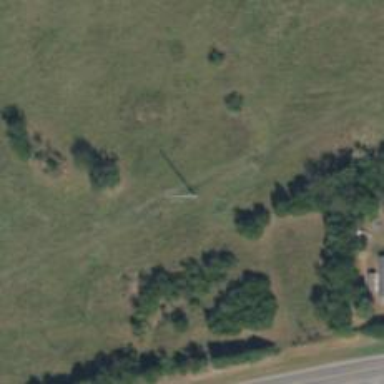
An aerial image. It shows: Power pole.